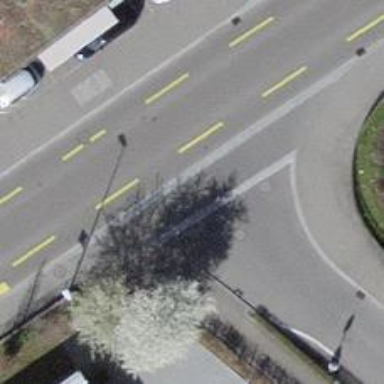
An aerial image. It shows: Unmarked road crossing.